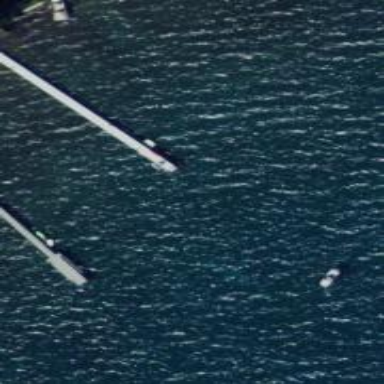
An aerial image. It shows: Man-made pier.